Question: I have seen this question asked multiple times, all with the same answer. For some reason it does not work correctly in my program.
This is the basic answer that everyone gives to this question...
'''
for (int i = 0; i < tabs.TabCount; ++i) {
if (tabs.GetTabRect(i).Contains(e.Location)) {
//tabs.Controls[i]; // this is your tab
}
}
'''
This is the same code that I am using but when I right click on the second tab, it always closes the first tab.
When I debug the problem, this is what I get...
'''
e.Location: x=57, y=7
rect(0): x=2, y=2, width=56, height=18
rect(1): x=58, y=2, width=99, height=18
'''

As you can see the location (2 + 56 = 58) is in the first tab even when I click on the second one.
What am I doing wrong? This code is repeated so many times I find it hard to believe that it doesn't work. It looks like the e.Location is starting from a different location than where the tab starts.
UPDATE: This is the routine that I am running when you right click on the tab to bring up the context menu.
'''
private void cmpClose_MouseUp(object sender, MouseEventArgs e)
{
OpenPDF currentOpenPDF;
// iterate through all the tab pages
for (int i = 0; i < tcDocuments.TabCount; i++)
{
// get their rectangle area and check if it contains the mouse cursor
if (tcDocuments.GetTabRect(i).Contains(e.Location))
{
// Do something to the tab
}
}
}
'''
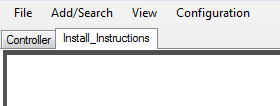
Answer: Your e.Location value you get from the ContextMenu has no relationship with the rectangle area of the TabPage header.
Try storing the value in the TabControl's MouseUp value:
'''
Point tabMouse = Point.Empty;
void tcDocuments_MouseUp(object sender, MouseEventArgs e) {
tabMouse = e.Location;
}
'''
Now you can just use the proper Click event of the menu item:
'''
void printPDFToolStripMenuItem_Click(object sender, EventArgs e) {
for (int i = 0; i < tcDocuments.TabCount; ++i) {
if (tcDocuments.GetTabRect(i).Contains(tabMouse)) {
// do your stuff
}
}
}
'''